Question: I was trying to use java API of enterprise Architect to read sequence diagram data, where I got stuck with reading interaction operator(type in diagram) from a combined fragment of the interaction fragment. Please refer the diagram below,

I tried printing all the methods in the Element object. But I didn't get any information, expect this,
'''
Element ele = repo.GetElementByID(myDiagramObjects.GetElementID());
System.out.println("Partitions Count: " + ele.GetPartitions().GetCount());
for (Partition par : ele.GetPartitions()) {
System.out.println("Par Name: " + par.GetName());
System.out.println("Par Note: " + par.GetNote());
System.out.println("Par Operator: " + par.GetOperator());
System.out.println("Par Size: " + par.GetSize());
}
Output:
Partitions Count: 1
Par Name: testcondition
Par Note:
Par Operator:
Par Size: 47
'''
If the name(refer diagram) is empty then,
Output:
Partitions Count: 0
Need to read/print 'Type'(as per diagram) also called Interaction operator.
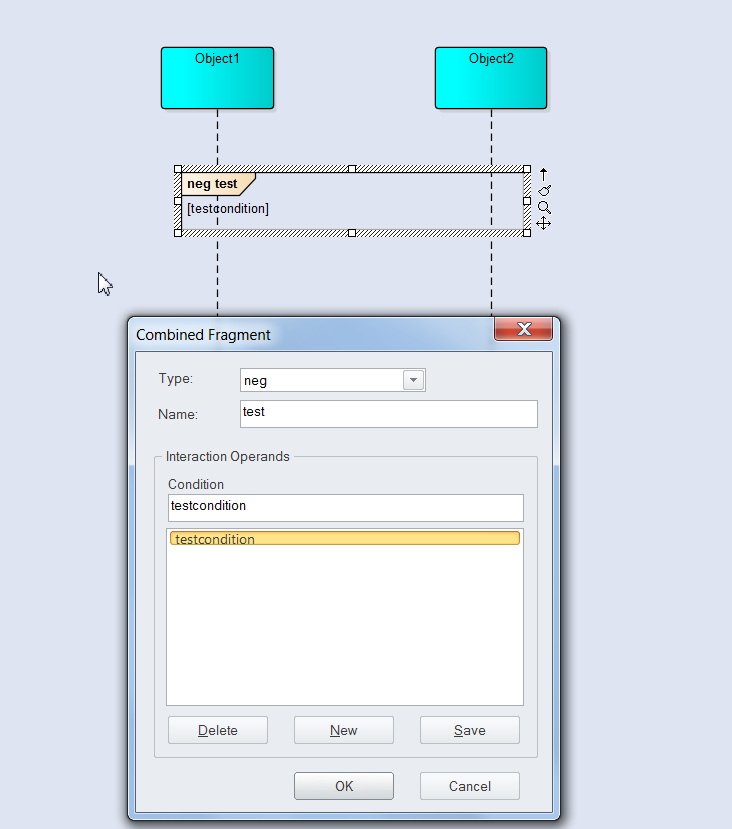
Answer: 'ele.GetSubtype()'
returns integer value which is an indexing for the drop down values.
EX:
'''
alt = 0
opt = 1
break = 2
.
.
'''